Milling tool wear sample.
Tool blade image: 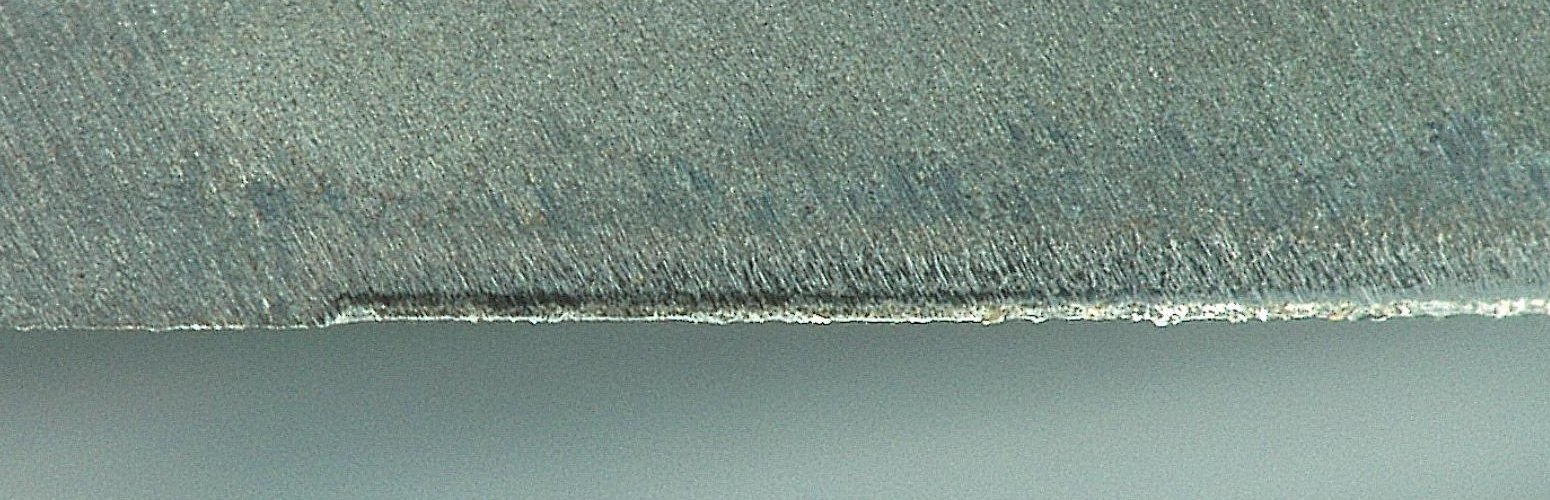
Chip image: 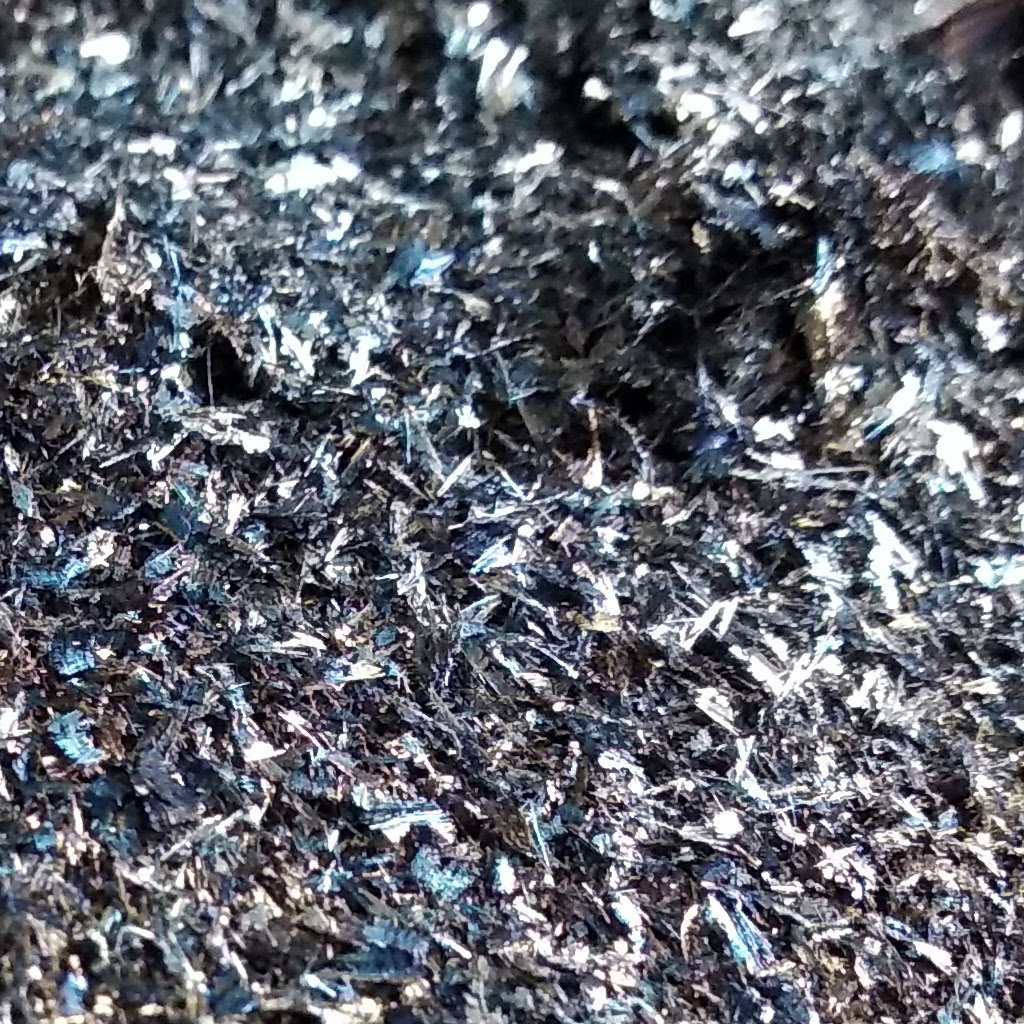
Workpiece image: 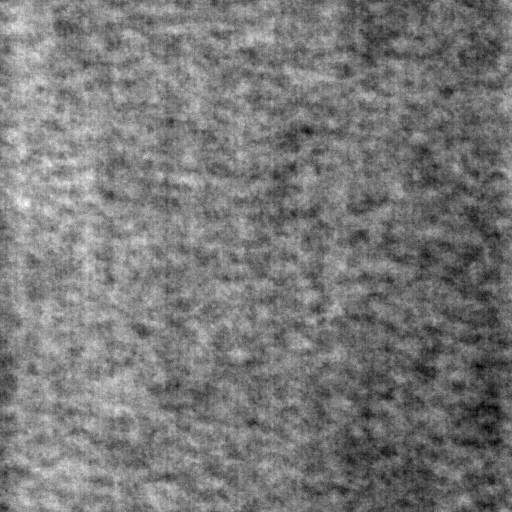
Tool wear state: dulled
Gaps: 8.42
Flank wear: 64.96
Overhang: 15.89
Force-signal Mel-spectrograms (X, Y, Z axes): 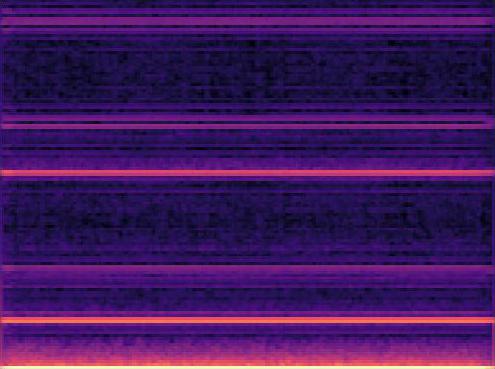 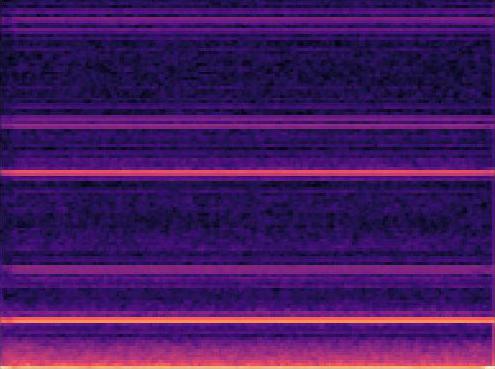 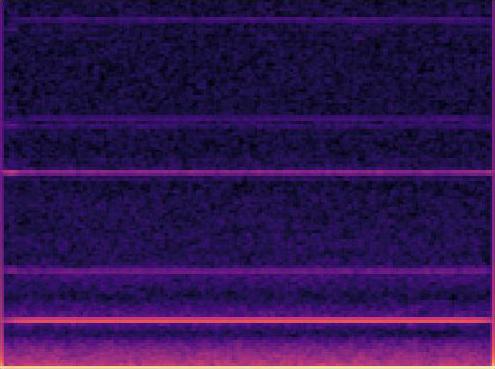
Force-signal scalograms (X, Y, Z axes): 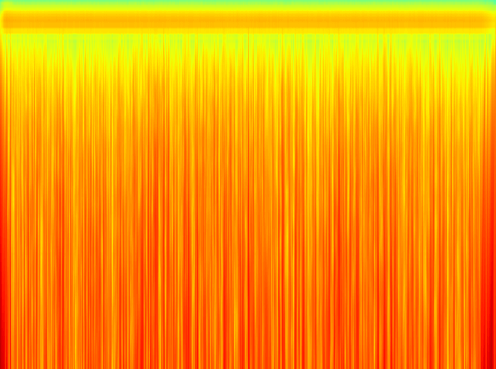 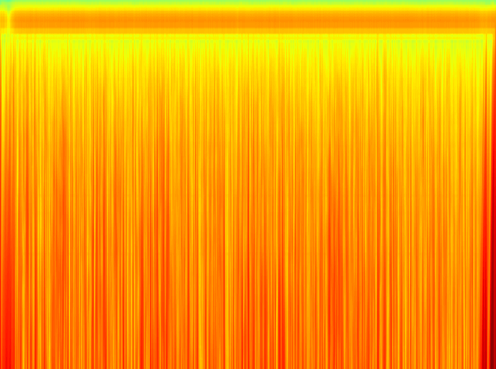 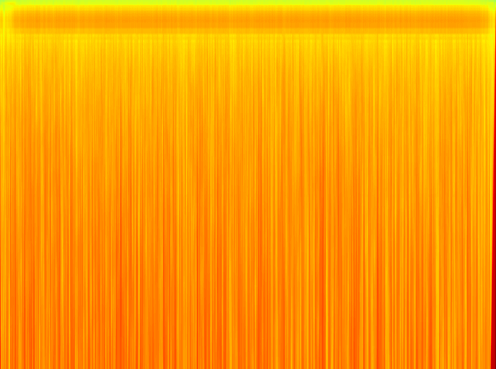
Force phase: steady_state_stabilization_wear